RGB frame:
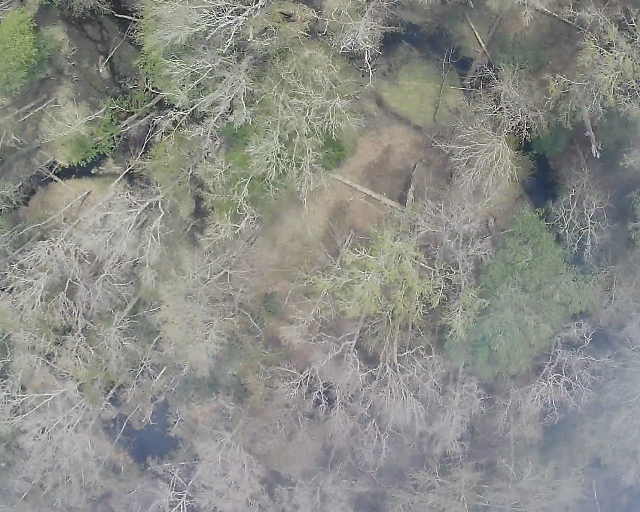
Thermal frame:
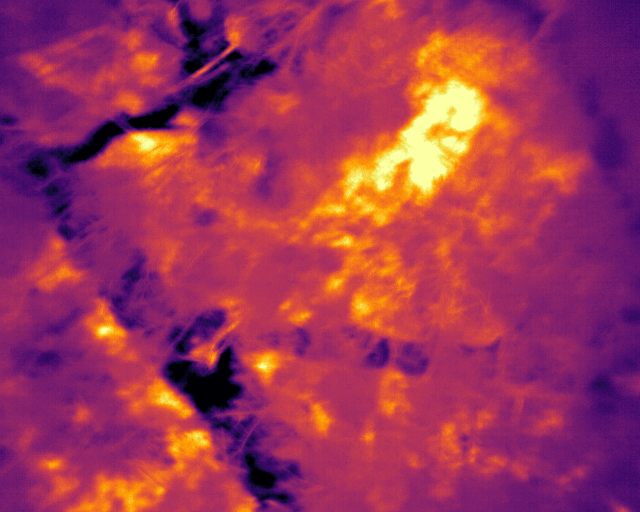
Captured: 2026-02-26 03:45:15
Pixels at or above 80 °C: 0 (fraction of frame: 0)